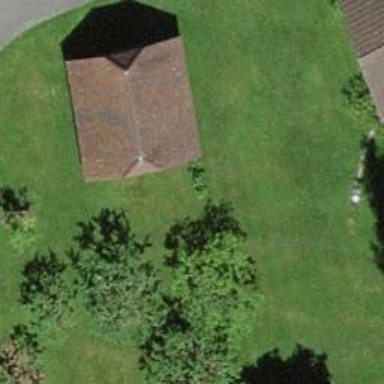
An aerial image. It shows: Rural barn.